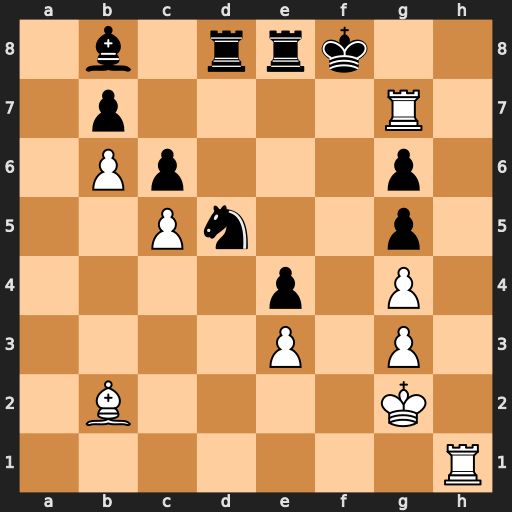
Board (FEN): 1b1rrk2/1p4R1/1Pp3p1/2Pn2p1/4p1P1/4P1P1/1B4K1/7R
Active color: w
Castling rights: -
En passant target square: -
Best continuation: Rh8#